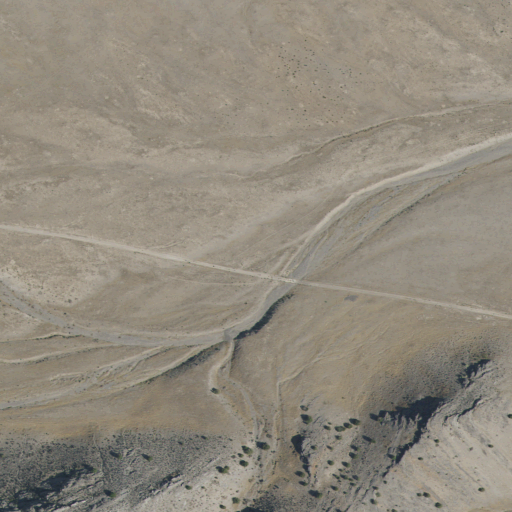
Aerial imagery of valley in Utah named Cat Canyon containing shrub and grassland